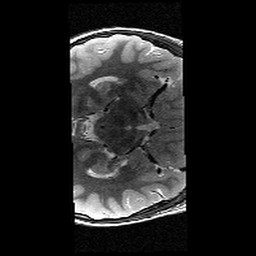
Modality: T2w
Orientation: axial
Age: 11
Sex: male
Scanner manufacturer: siemens
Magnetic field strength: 3 T
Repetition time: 9.23 s
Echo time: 0.067 s